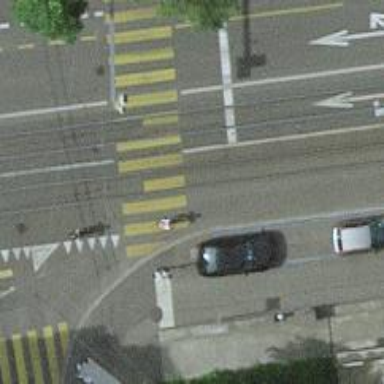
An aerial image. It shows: Tram crossing on the railway.